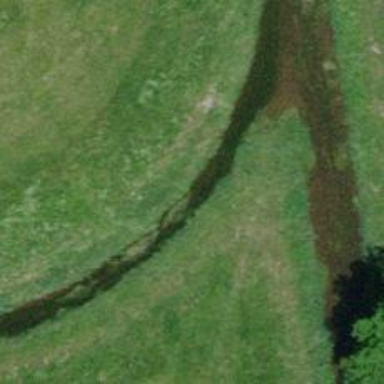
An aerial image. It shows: Ditch in the surroundings.